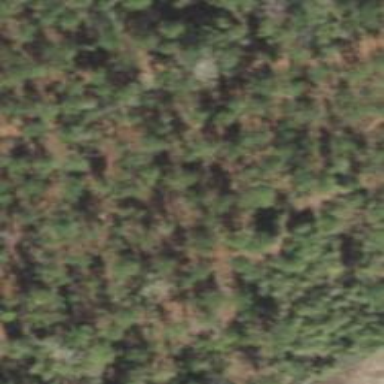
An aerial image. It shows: Forest area predominantly covered with needle-leaved trees.